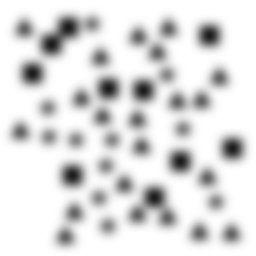
Squares: 10
Triangles: 21
Stars: 11
Total shapes: 42